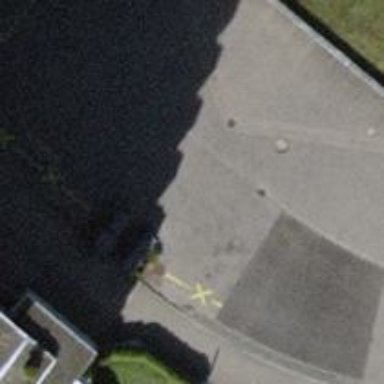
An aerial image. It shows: Turning circle on the road.